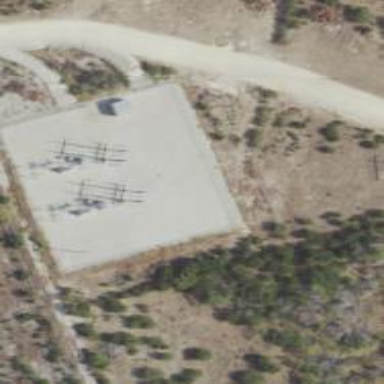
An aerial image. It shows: Power tower.